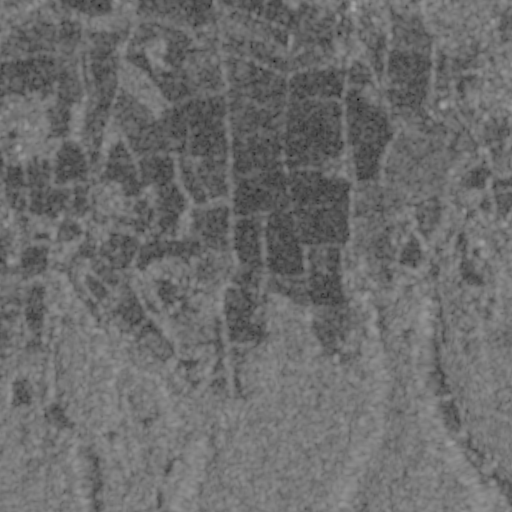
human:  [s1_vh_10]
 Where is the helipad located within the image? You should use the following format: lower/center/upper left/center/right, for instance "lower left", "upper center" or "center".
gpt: The helipad is located in the upper left of the image.
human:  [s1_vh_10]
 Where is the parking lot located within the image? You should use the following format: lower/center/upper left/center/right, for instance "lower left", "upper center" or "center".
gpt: The parking lot is located in the lower right of the image.
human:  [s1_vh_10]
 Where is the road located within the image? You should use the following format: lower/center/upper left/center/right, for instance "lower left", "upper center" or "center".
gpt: There is no road in the image.

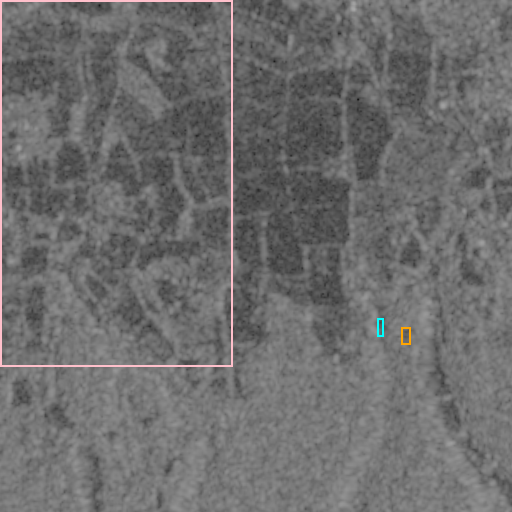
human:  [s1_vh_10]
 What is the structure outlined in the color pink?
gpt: The structure outlined in pink is a crop field.
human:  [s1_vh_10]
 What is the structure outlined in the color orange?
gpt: The structure outlined in orange is a park.
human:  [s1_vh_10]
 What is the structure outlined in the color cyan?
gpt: The structure outlined in cyan is a parking lot.
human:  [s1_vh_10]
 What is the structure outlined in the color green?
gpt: There is no green outline.